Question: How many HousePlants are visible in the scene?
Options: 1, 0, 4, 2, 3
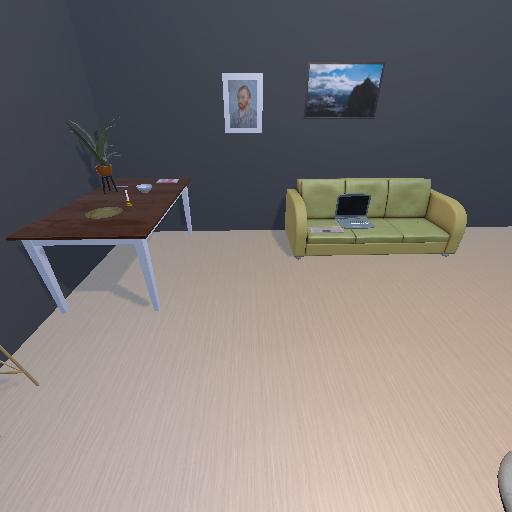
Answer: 1